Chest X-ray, AP view. Patient: 18 years old, sex F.
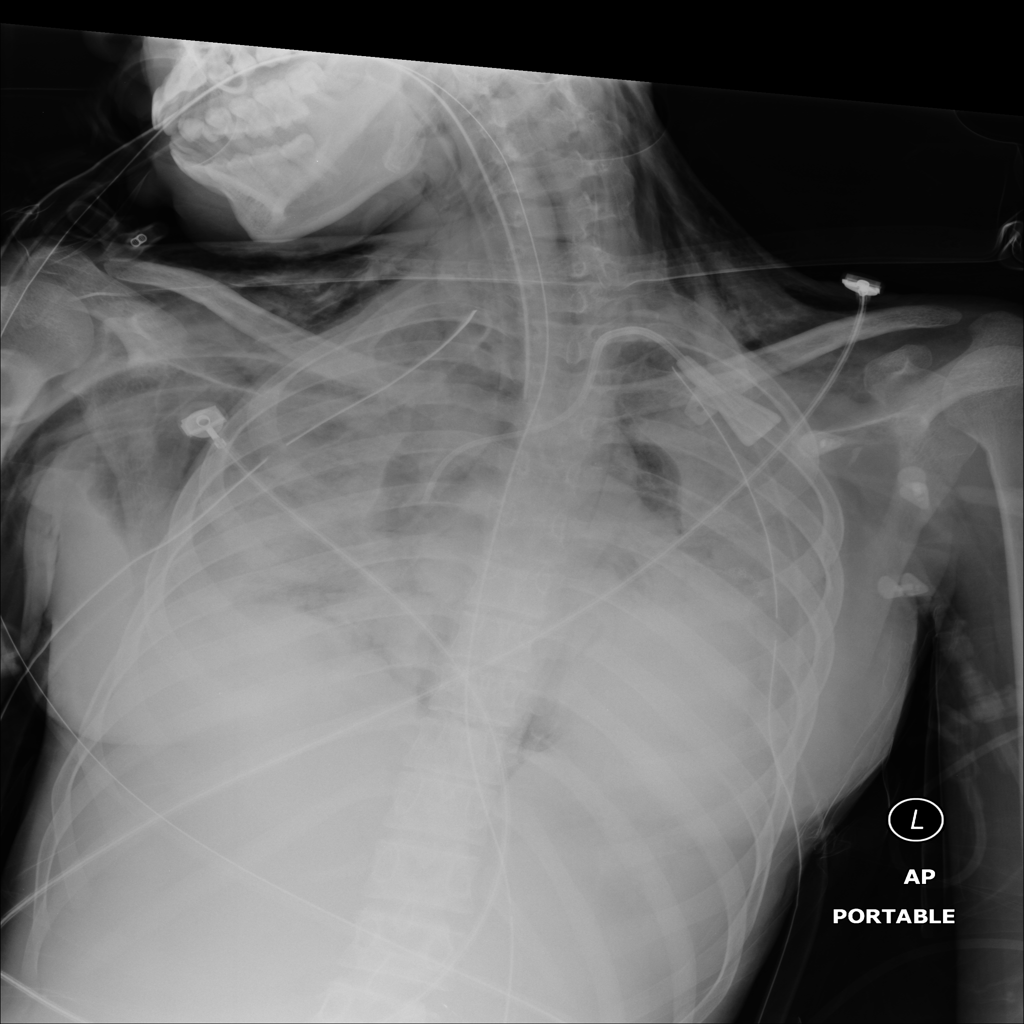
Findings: Emphysema, Pneumothorax